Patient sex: M
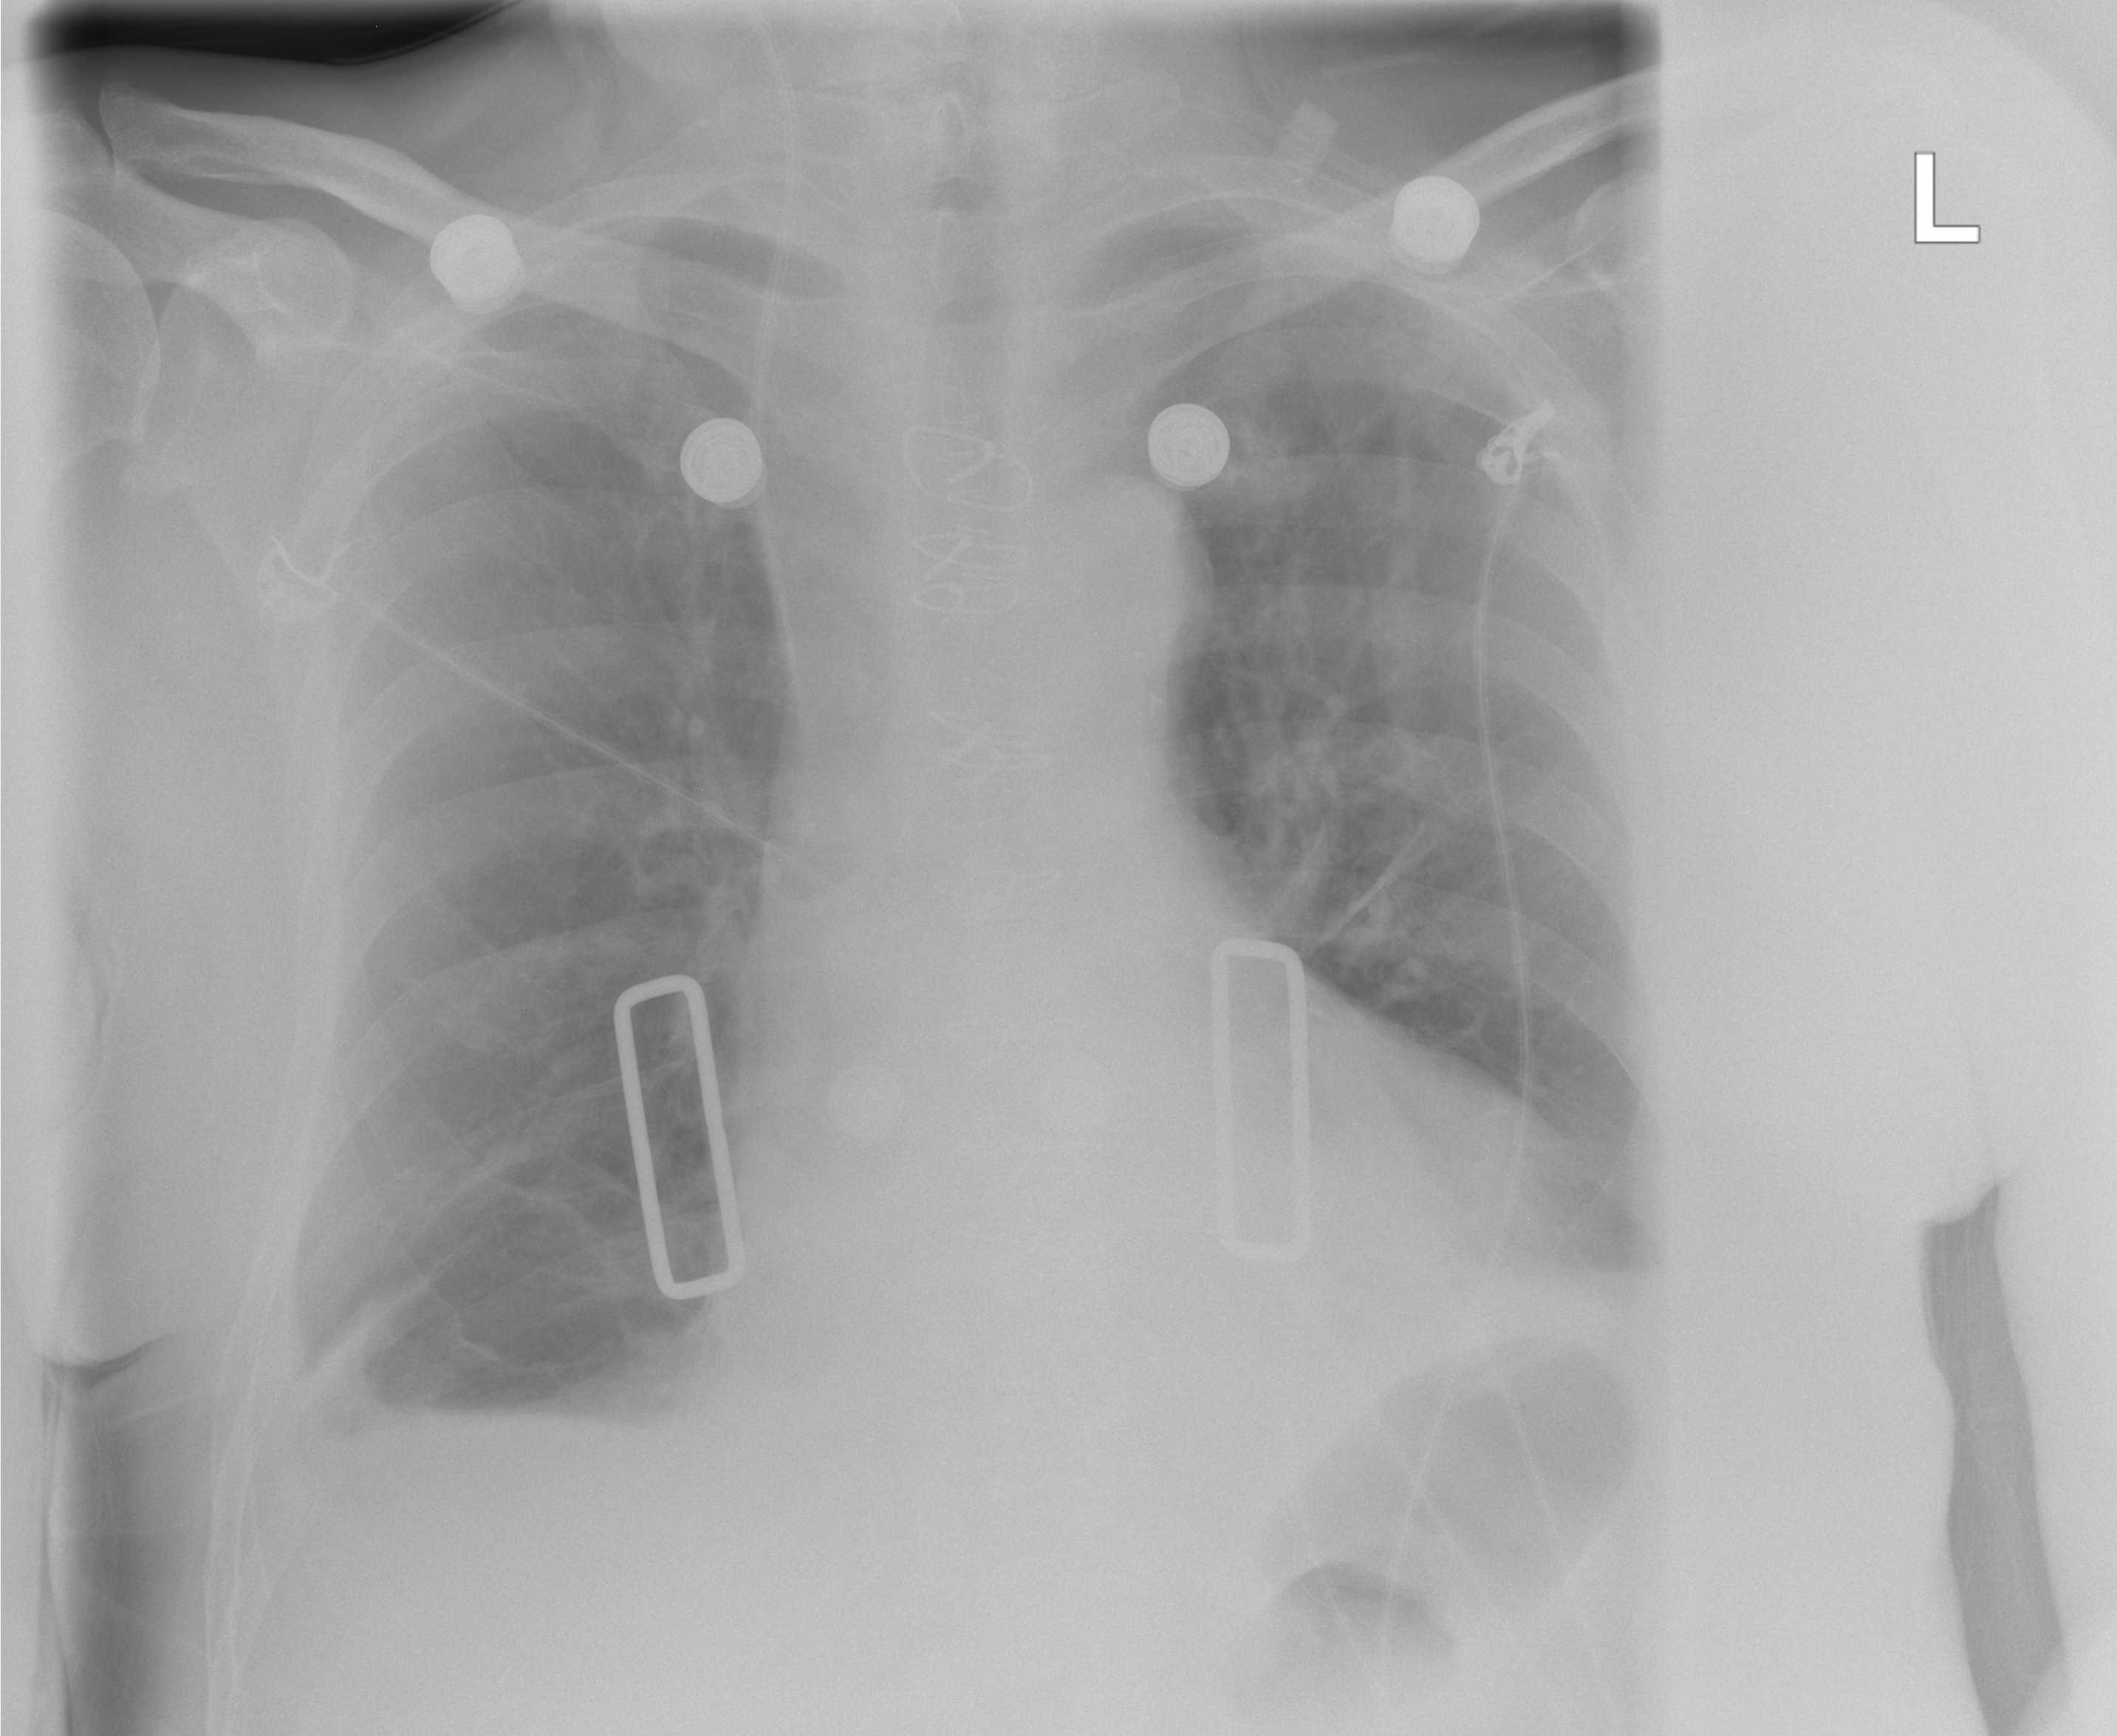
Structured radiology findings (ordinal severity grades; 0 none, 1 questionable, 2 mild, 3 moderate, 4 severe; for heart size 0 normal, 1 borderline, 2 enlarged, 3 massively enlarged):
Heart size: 1
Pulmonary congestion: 0
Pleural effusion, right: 2
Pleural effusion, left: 2
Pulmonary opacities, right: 0
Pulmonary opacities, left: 0
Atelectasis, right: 2
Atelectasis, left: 2